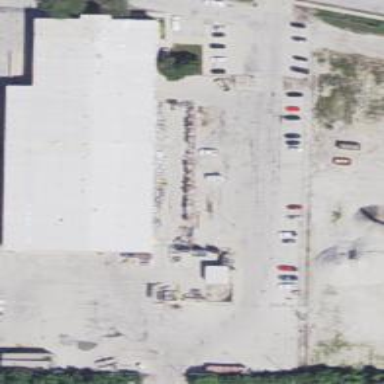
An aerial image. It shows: Industrial building.